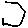
Label: hexagon